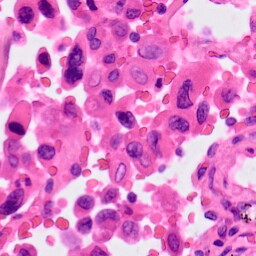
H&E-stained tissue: Lung